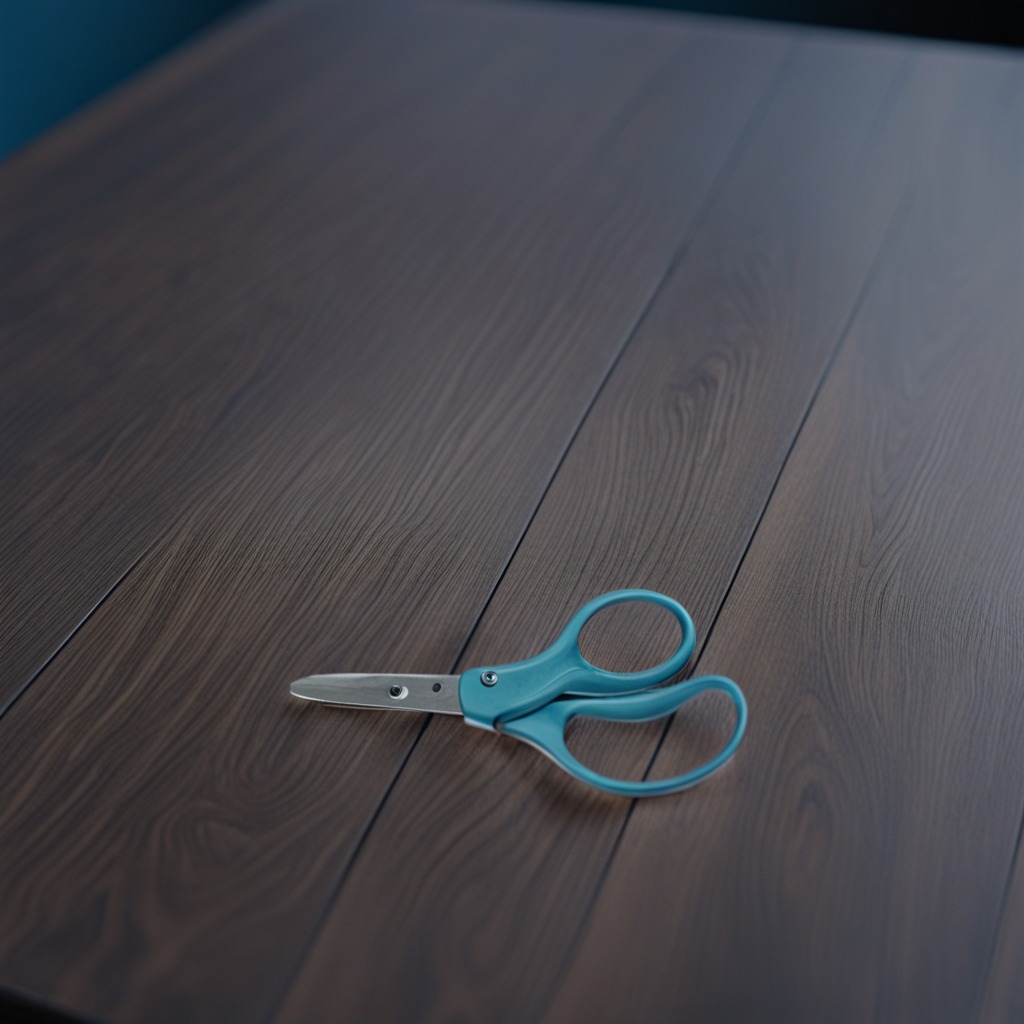
A scissor is lying on the old table with faint burn marks in a small garage at twilight.